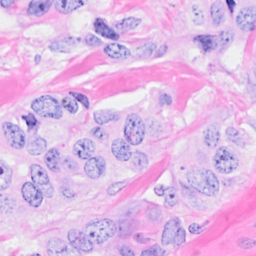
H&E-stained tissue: Breast